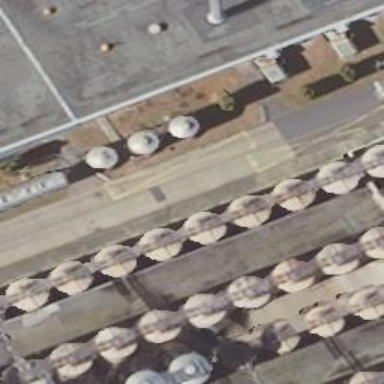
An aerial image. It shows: Storage tank that is man-made.